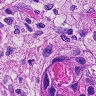
Metastatic tissue present: yes